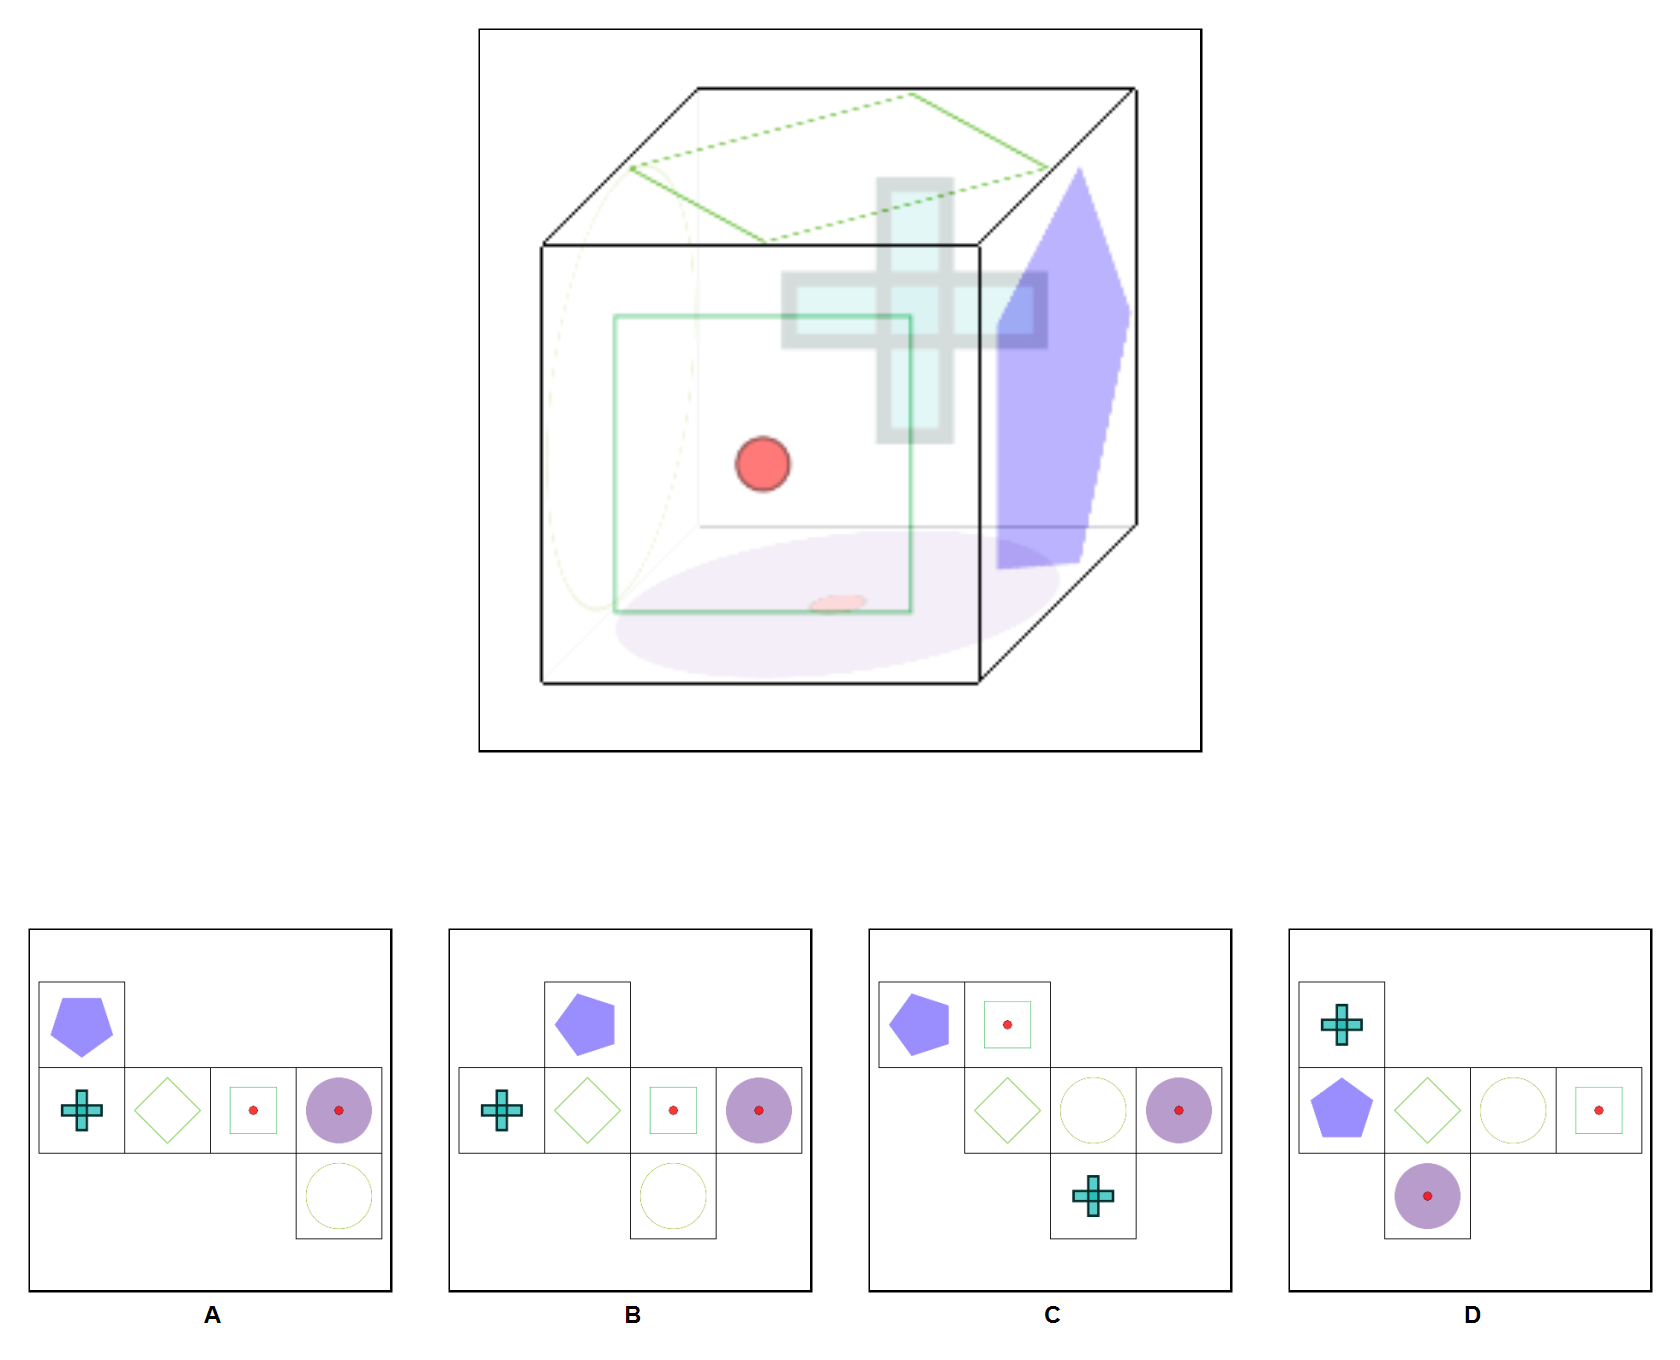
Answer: D